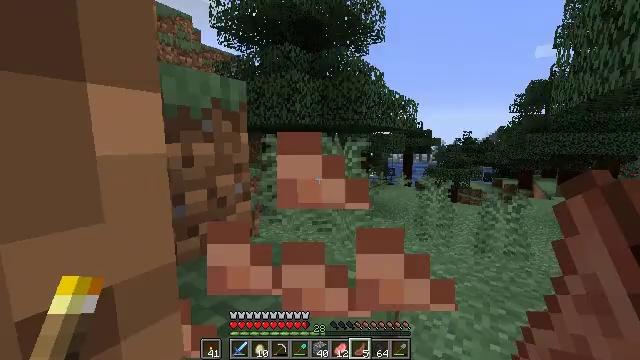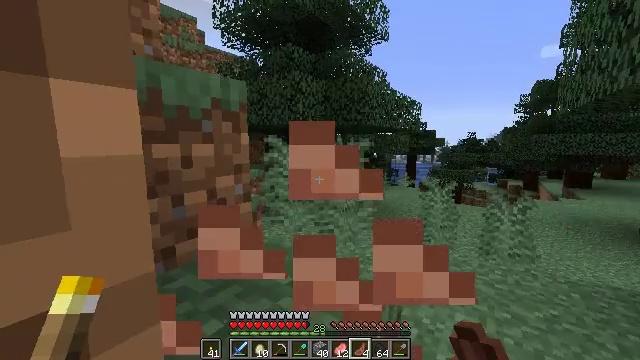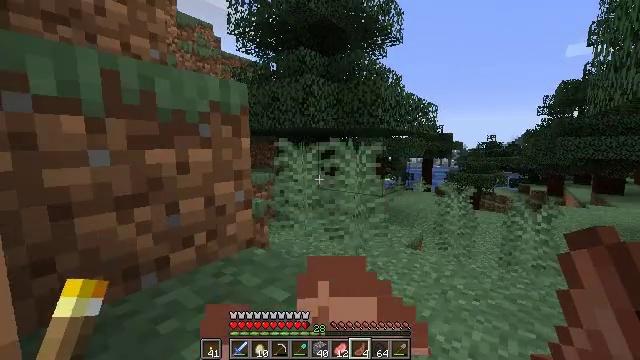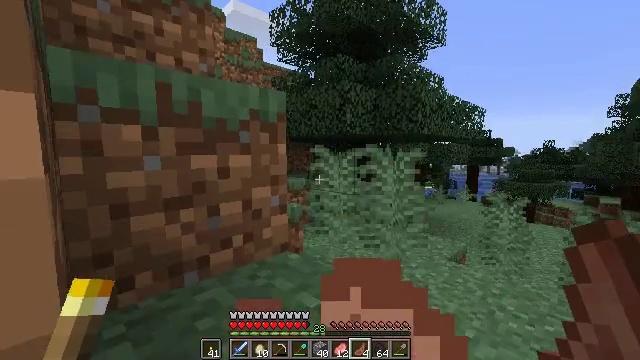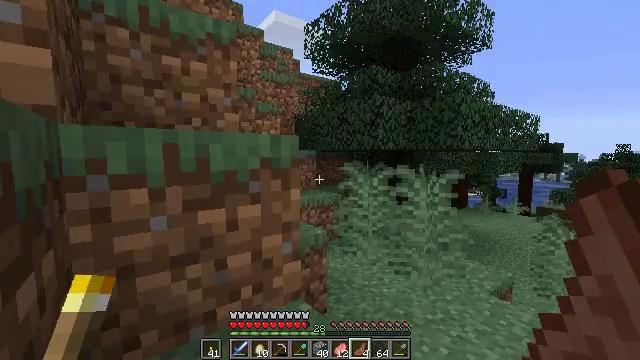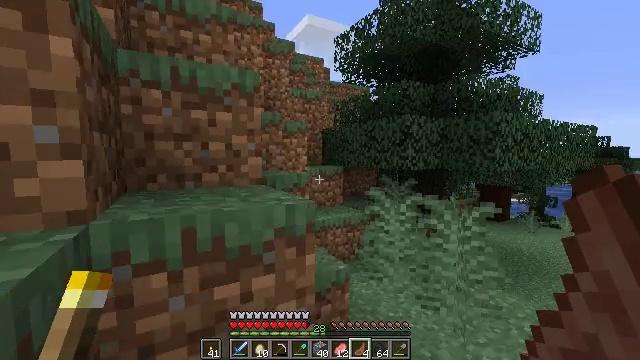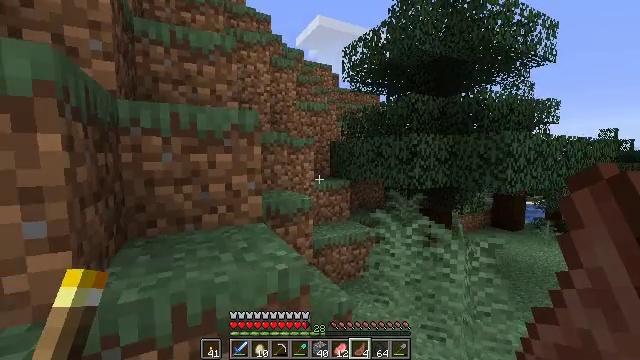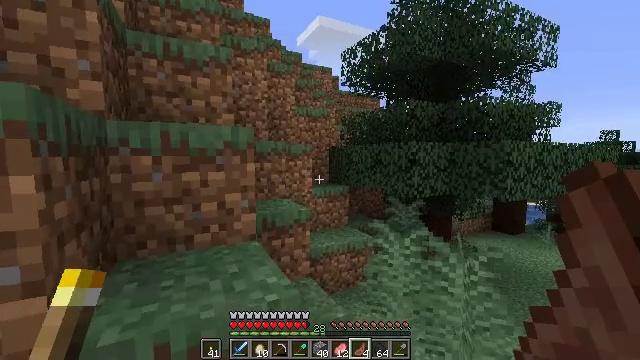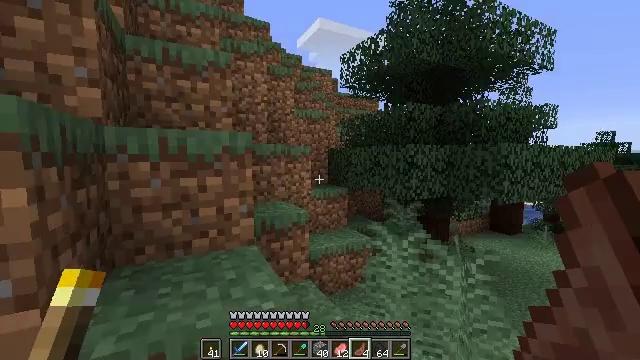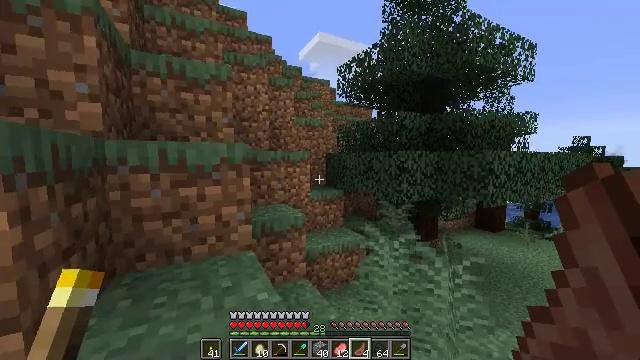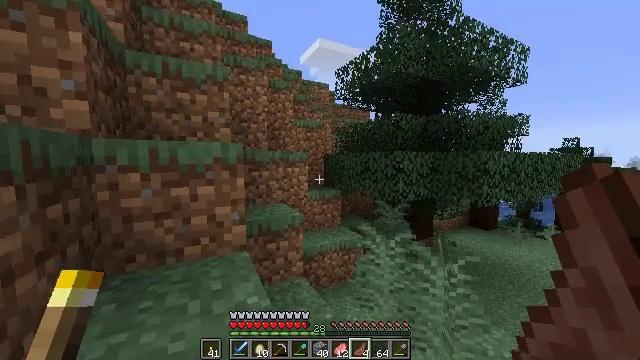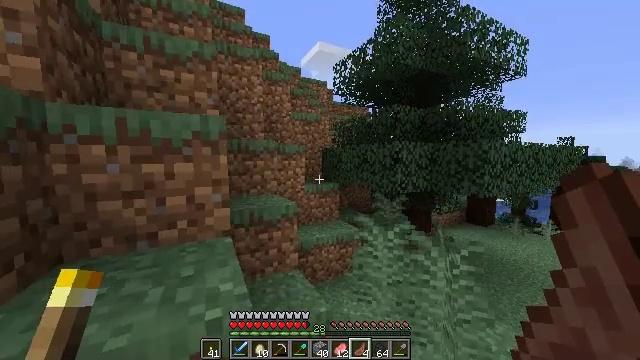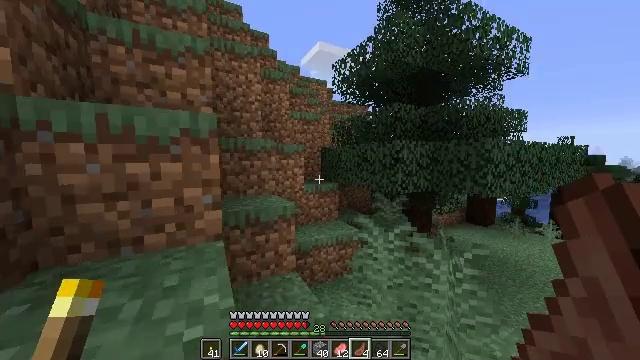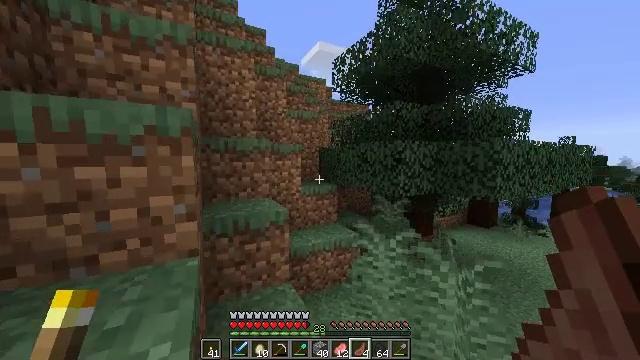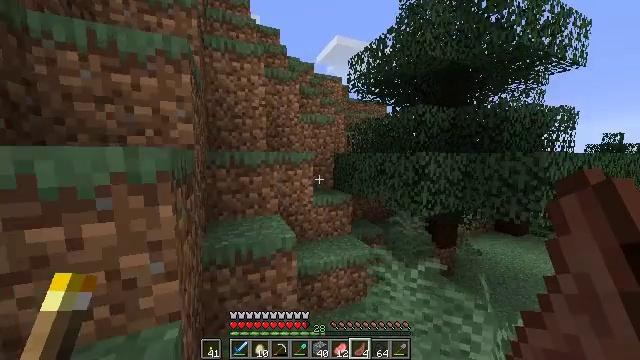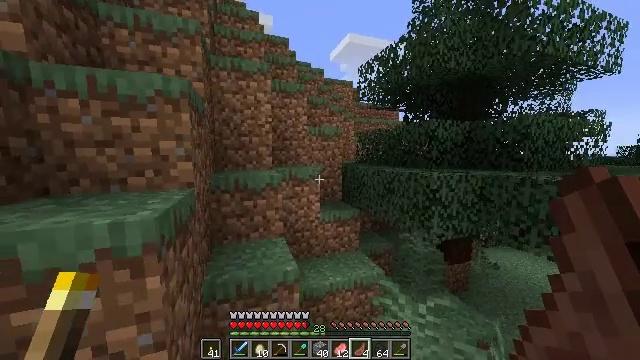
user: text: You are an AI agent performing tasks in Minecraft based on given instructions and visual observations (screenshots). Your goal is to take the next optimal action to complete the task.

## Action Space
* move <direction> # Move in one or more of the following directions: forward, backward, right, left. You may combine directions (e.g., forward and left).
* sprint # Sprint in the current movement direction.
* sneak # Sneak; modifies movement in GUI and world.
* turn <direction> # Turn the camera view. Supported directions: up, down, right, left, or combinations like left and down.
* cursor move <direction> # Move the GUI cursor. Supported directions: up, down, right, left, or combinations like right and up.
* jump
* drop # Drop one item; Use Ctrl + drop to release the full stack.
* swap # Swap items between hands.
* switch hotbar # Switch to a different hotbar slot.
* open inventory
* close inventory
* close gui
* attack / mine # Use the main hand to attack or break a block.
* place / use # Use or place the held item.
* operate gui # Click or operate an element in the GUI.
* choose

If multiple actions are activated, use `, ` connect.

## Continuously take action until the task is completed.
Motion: motion action
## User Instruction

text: Kill the chicken.
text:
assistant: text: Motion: move forward, use / place
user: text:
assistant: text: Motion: move forward, sprint, turn left
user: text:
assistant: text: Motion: move forward, sprint, turn left and up
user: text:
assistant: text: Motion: move forward, sprint, turn left, jump
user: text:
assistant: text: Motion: move forward, sprint, turn left, jump
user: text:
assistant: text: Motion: move forward, sprint, turn left, jump
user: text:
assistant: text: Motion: move forward, sprint, jump
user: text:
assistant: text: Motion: move forward, sprint, jump
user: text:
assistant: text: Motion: move forward, sprint, jump
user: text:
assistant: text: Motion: move forward, sprint, jump
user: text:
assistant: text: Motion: move forward, sprint, jump
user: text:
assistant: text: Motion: move forward, sprint, jump
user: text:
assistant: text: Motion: move forward, sprint, jump
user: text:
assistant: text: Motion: move forward, sprint, turn left and down, jump
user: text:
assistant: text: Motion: move forward, sprint, turn left, jump
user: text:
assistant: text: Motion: move forward, sprint, turn left, jump
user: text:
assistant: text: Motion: move forward, sprint, jump
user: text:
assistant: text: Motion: move forward, sprint, jump
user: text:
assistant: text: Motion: move forward, sprint, jump
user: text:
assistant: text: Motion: move forward, sprint, jump
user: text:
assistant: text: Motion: move forward, sprint, jump
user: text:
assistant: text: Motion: move forward, sprint, jump
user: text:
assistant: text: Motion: move forward, sprint, jump
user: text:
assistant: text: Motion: move forward, sprint, jump
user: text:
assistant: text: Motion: move forward, sprint, jump
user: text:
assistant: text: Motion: move forward, sprint, jump
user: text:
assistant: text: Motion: move forward, sprint, jump
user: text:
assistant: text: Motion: move forward, sprint, jump
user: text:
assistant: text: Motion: move forward, sprint, jump
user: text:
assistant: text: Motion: move forward, sprint, turn left, jump